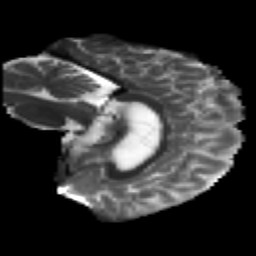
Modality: T2w
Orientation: sagittal
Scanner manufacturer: ge
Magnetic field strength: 3 T
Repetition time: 8.8 s
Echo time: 0.085 s